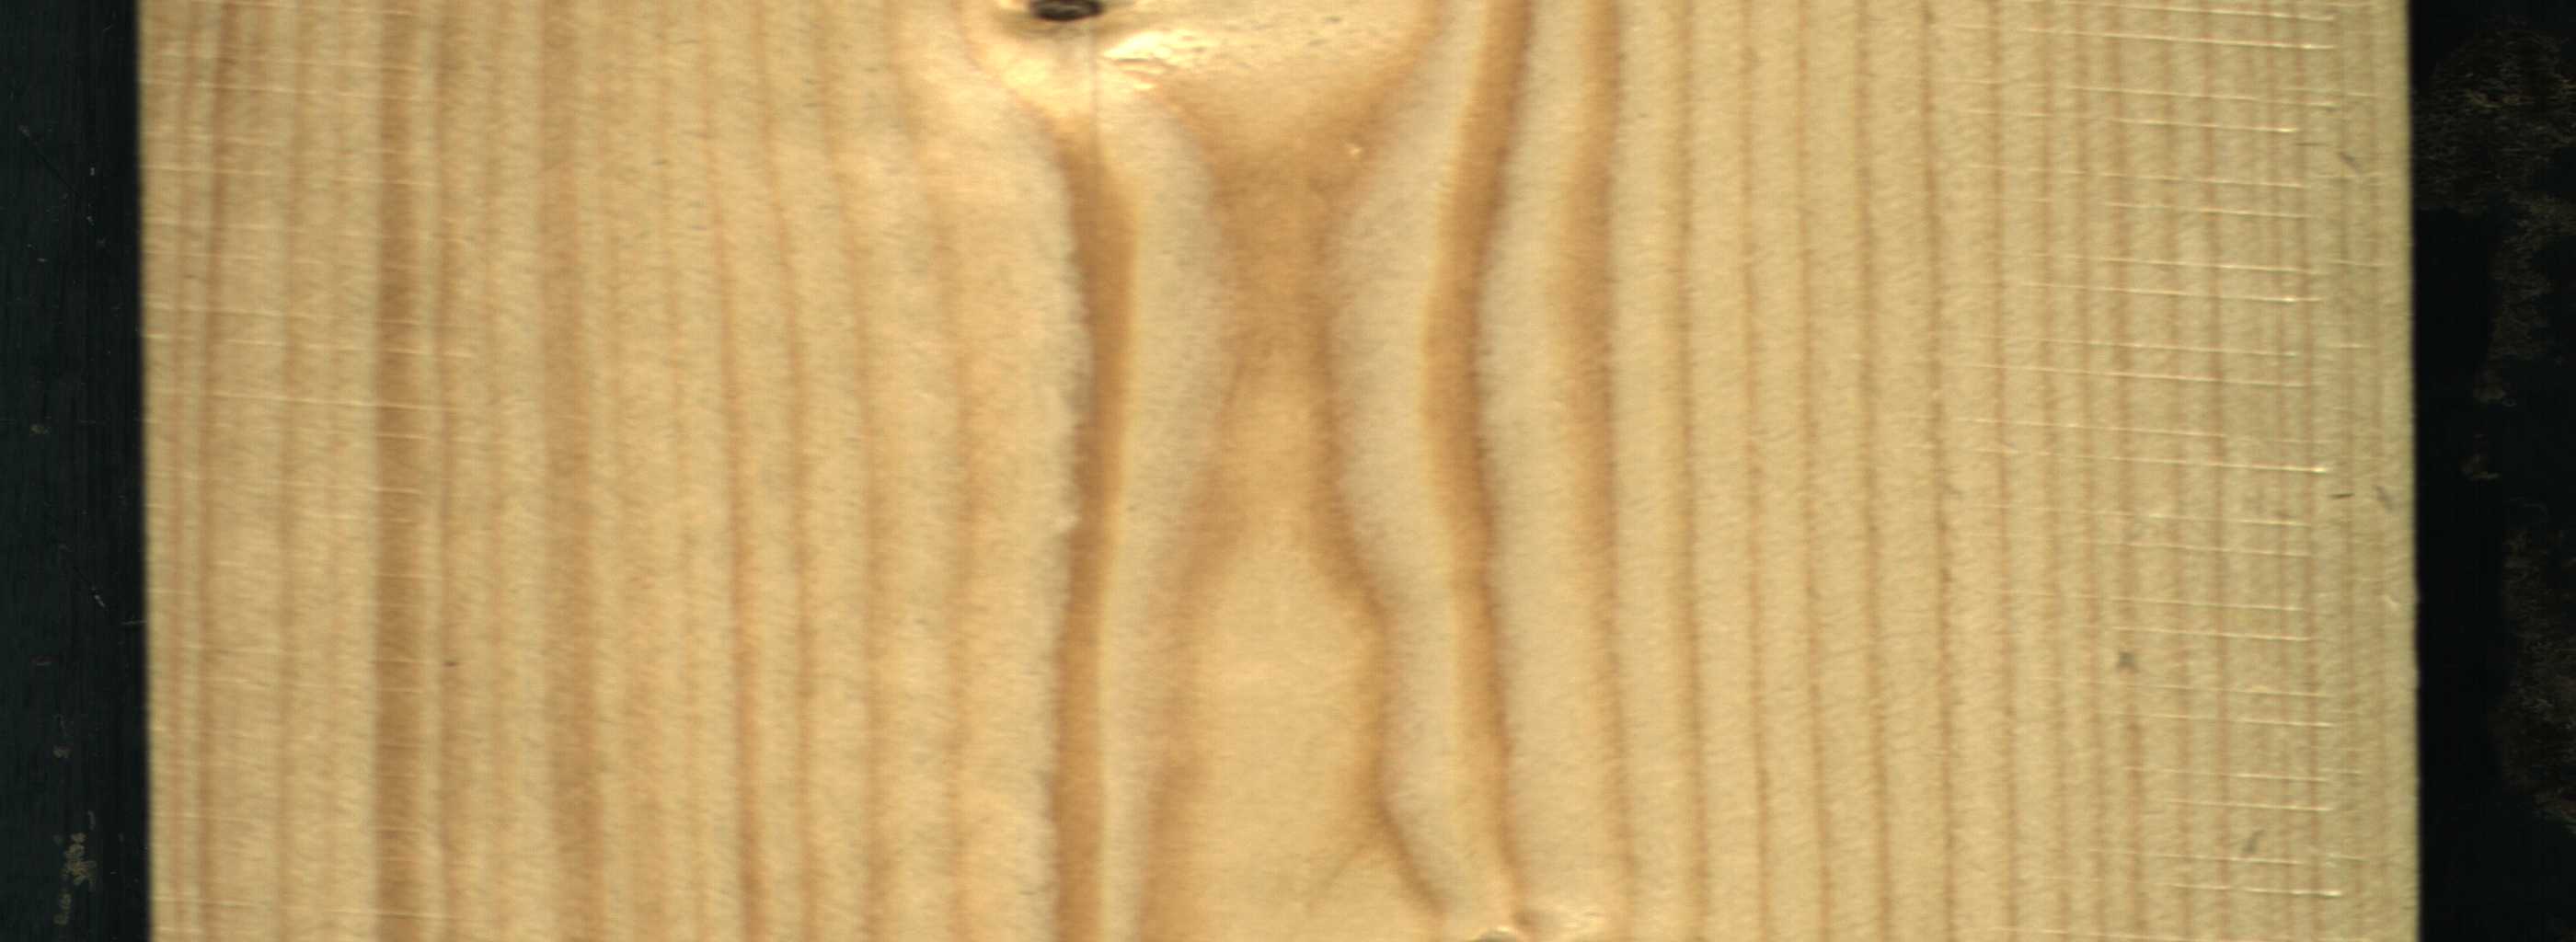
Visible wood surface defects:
Dead_Knot